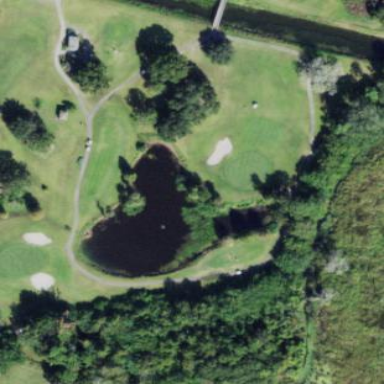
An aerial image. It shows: Water hazard in golf course. The hazard is natural water feature.